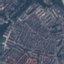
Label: Residential